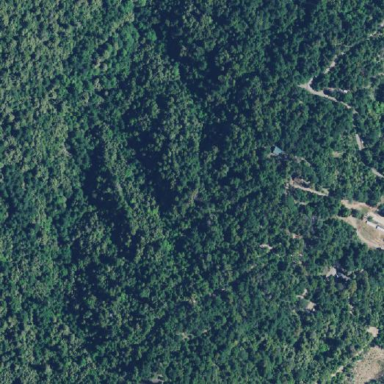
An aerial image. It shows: Forest area.